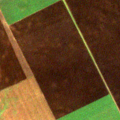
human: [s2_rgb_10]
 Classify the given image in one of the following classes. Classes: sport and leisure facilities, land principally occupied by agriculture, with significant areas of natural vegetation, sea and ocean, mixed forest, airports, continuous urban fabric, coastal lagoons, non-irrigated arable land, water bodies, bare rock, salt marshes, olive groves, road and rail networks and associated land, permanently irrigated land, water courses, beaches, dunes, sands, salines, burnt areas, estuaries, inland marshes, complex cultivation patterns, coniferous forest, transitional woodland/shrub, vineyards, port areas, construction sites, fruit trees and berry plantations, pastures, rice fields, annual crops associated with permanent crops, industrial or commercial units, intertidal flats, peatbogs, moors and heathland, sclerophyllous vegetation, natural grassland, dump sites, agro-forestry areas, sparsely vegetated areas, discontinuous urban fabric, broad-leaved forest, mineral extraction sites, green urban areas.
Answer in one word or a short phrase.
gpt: non-irrigated arable land